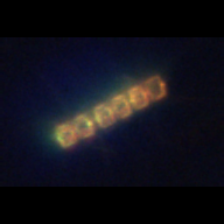
Taxon: Chaetoceros
Group: Diatoms